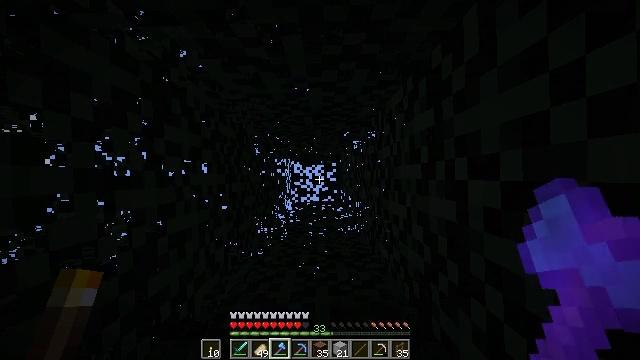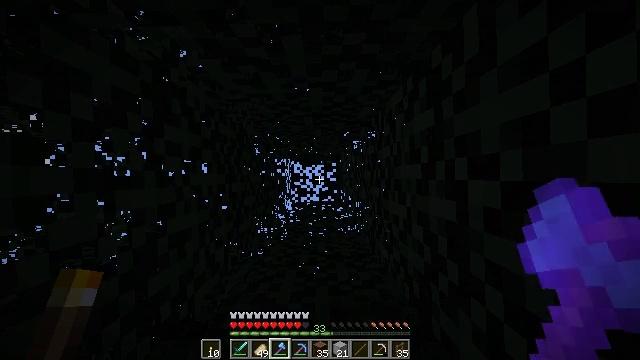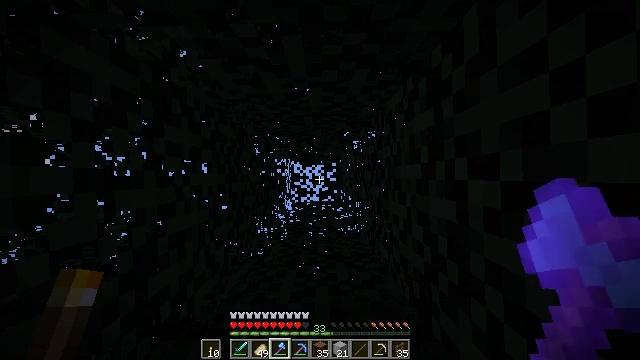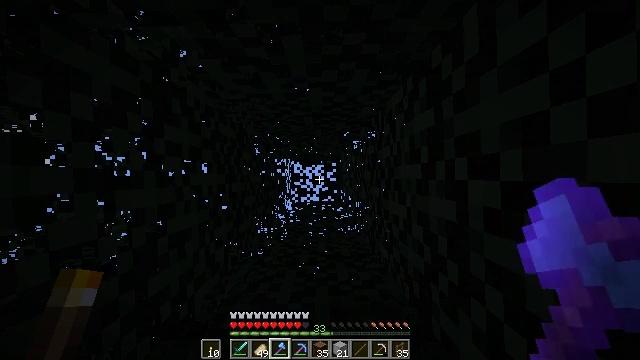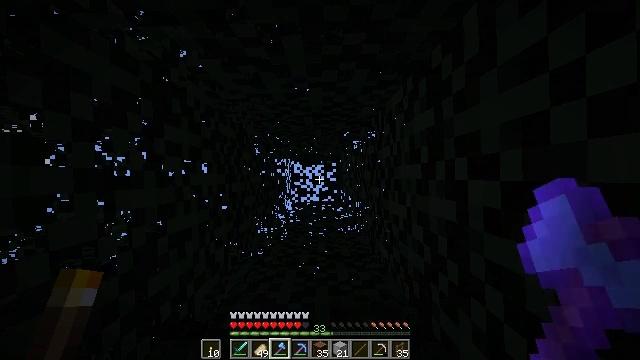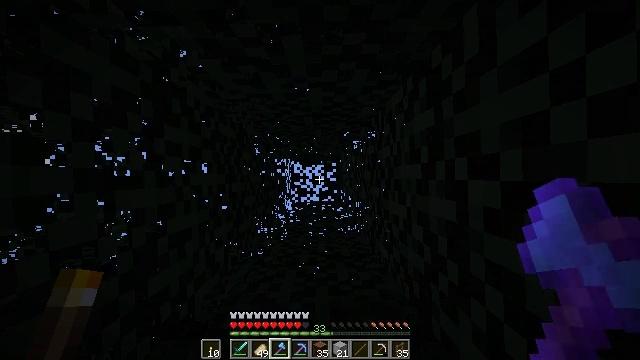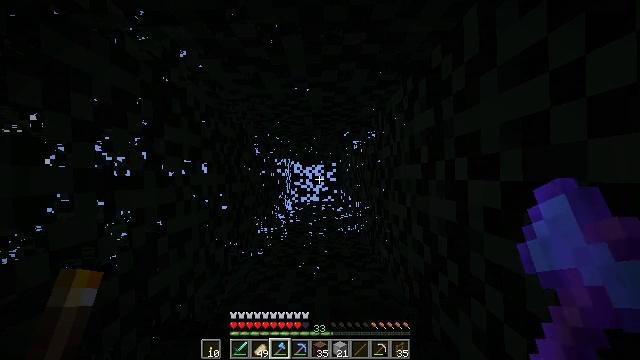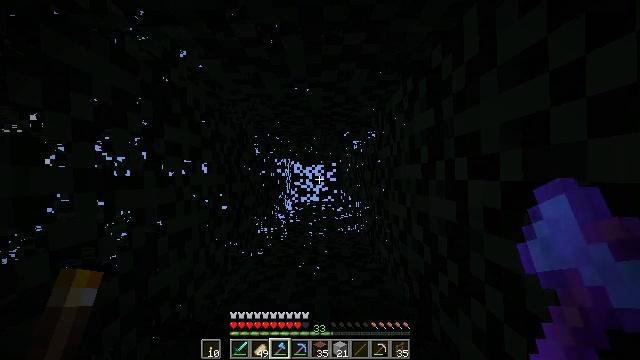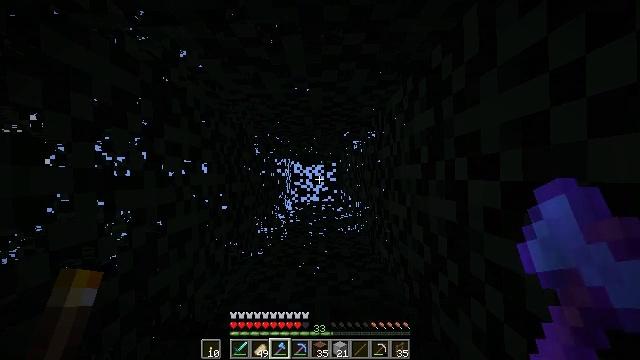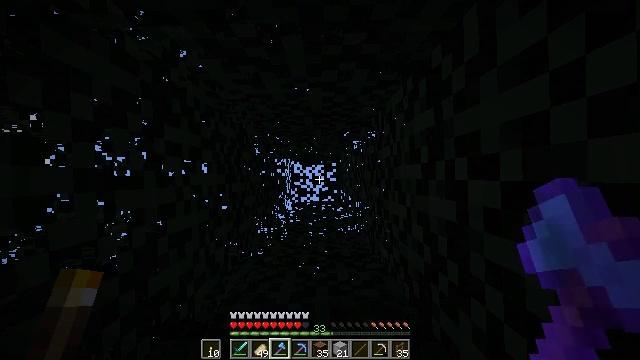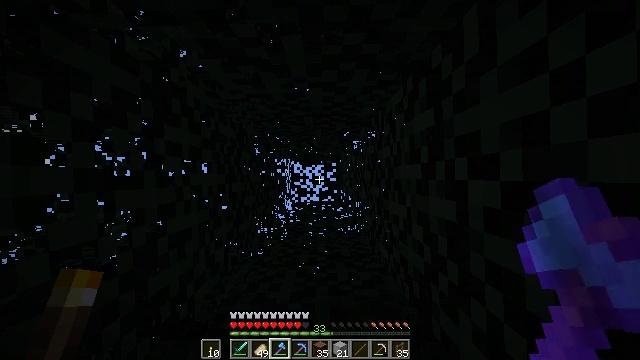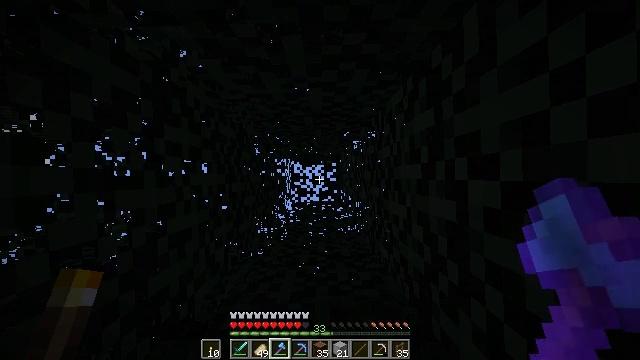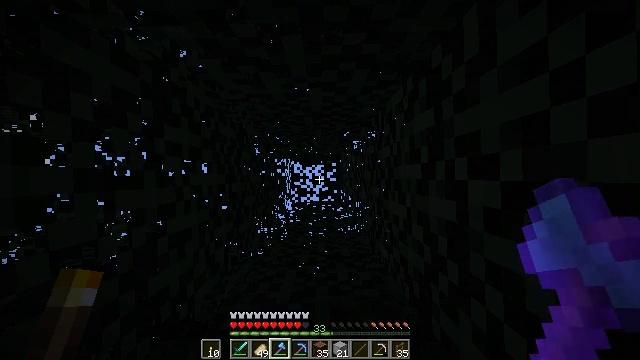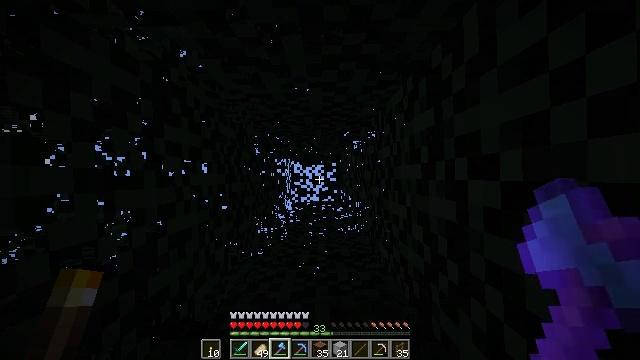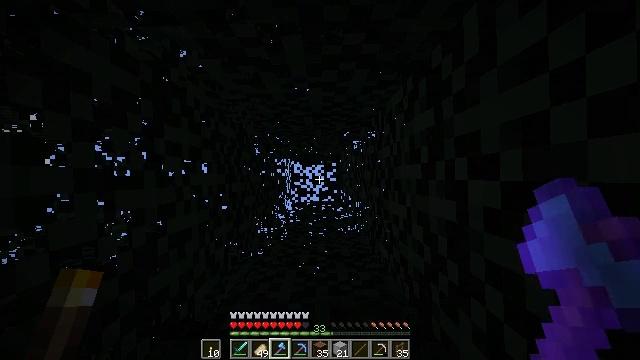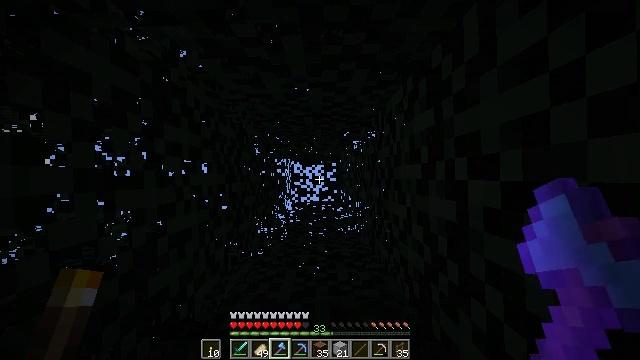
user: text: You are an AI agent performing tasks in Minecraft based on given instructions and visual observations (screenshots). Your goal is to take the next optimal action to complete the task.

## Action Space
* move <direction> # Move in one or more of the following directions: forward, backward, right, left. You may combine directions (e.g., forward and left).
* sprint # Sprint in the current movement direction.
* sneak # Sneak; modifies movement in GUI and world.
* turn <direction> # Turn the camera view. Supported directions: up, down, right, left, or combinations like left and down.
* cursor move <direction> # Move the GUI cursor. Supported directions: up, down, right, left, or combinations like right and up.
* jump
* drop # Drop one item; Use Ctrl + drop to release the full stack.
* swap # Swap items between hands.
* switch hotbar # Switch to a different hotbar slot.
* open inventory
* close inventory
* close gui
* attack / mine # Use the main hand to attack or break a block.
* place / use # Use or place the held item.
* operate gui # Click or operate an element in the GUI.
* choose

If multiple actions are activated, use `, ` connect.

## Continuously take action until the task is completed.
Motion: motion action
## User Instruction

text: Mine the brown bed to pick it up.
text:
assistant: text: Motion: no_op
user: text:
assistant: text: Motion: no_op
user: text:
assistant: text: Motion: no_op
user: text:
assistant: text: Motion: no_op
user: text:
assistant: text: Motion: no_op
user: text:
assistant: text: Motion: no_op
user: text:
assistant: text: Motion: no_op
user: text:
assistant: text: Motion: no_op
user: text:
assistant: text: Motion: no_op
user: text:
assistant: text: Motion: no_op
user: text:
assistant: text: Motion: no_op
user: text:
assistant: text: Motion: no_op
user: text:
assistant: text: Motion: no_op
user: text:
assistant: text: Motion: no_op
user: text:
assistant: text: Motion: no_op
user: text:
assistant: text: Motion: no_op
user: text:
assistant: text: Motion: no_op
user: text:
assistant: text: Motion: no_op
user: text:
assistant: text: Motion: no_op
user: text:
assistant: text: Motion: no_op
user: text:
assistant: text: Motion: no_op
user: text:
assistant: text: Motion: no_op
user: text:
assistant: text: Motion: no_op
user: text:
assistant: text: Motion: no_op
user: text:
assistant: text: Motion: no_op
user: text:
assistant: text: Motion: no_op
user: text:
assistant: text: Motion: no_op
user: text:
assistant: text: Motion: no_op
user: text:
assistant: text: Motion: no_op
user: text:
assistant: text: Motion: no_op